Interaction volume radius: 10 \u00c5
Interaction volume height: 20 \u00c5
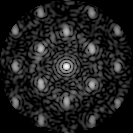
Disorder parameter: 0.4454